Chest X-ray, PA view. Patient: 68 years old, sex M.
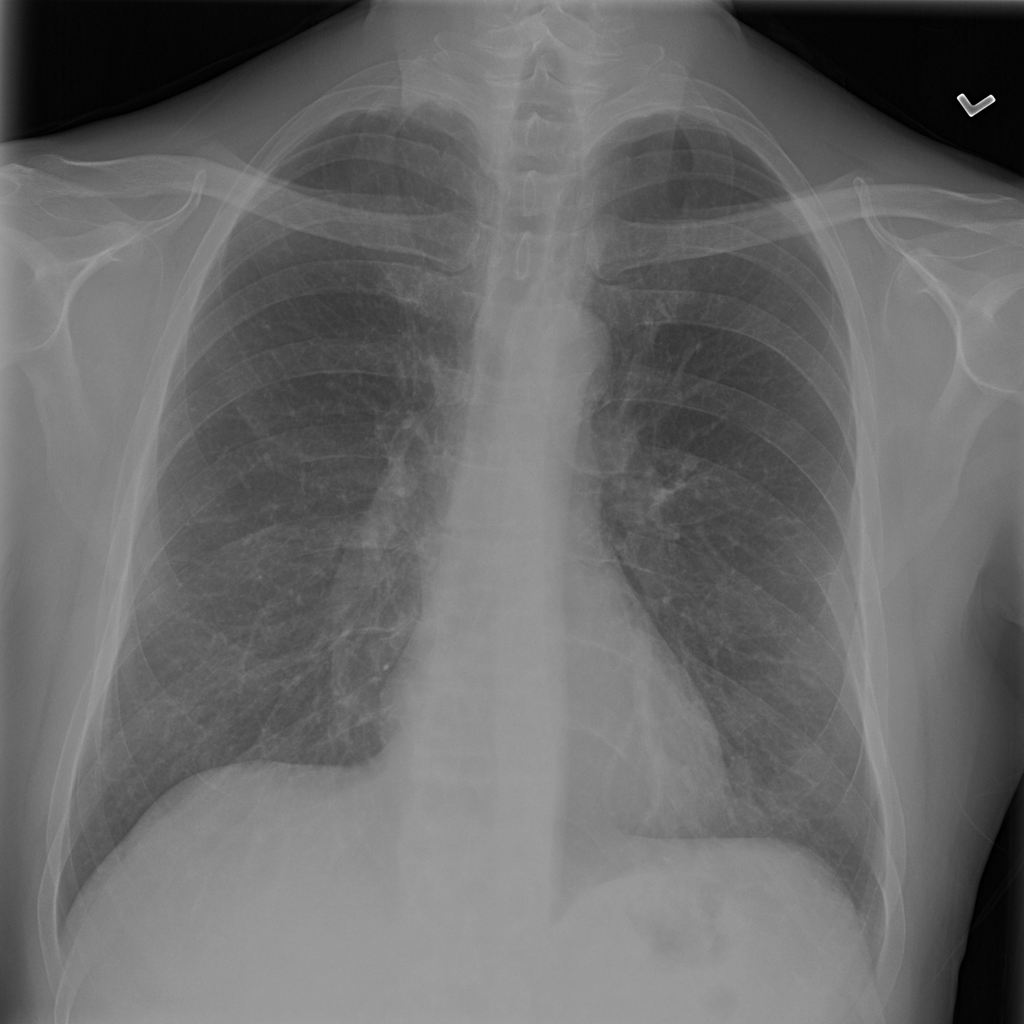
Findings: Emphysema